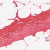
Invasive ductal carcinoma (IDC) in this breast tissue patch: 0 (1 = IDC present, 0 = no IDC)